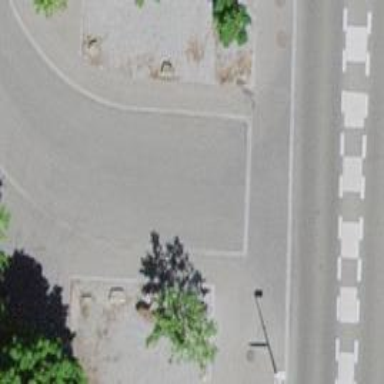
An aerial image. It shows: Paved residential road.